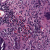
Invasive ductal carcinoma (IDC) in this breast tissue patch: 1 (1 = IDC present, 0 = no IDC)